Question: I have to Create an Image like That:

in Java.
For this, i have The Method:
'''
public Color at(Point point) {
}
'''
The Class Color is Predefined, and the Class Point is a Combination
of x- and y-Coordinate of the point.
The Method "at" is called pixle for pixle.
The Coordinates for Point are from "BORDER_TOP" to "BORDER_BOTTOM"
and from "BORDER_RIGHT" to "BORDER_LEFT" which are at the Start all at 0.5
I Can Draw a circle with Pythagoras and the length of the Vector from the coordinates from "point" when the Borders are all equal.
But when e.g. the BORDER_TOP and BORDER_BOTTOM are only 0.2 i have to create Ellipses.
And thats when the phytagoras doesnt work anymore.
How do i Create Ellipses?
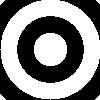
Answer: <URL>
Your picture seems to be aligned with cartesian plane, centered, so I would say it is :
'''
x^2/rx^2 + y^2/ry^2 <= 1
'''
means the point is inside the ellipse.